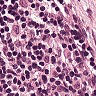
Metastatic tissue present: no